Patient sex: F
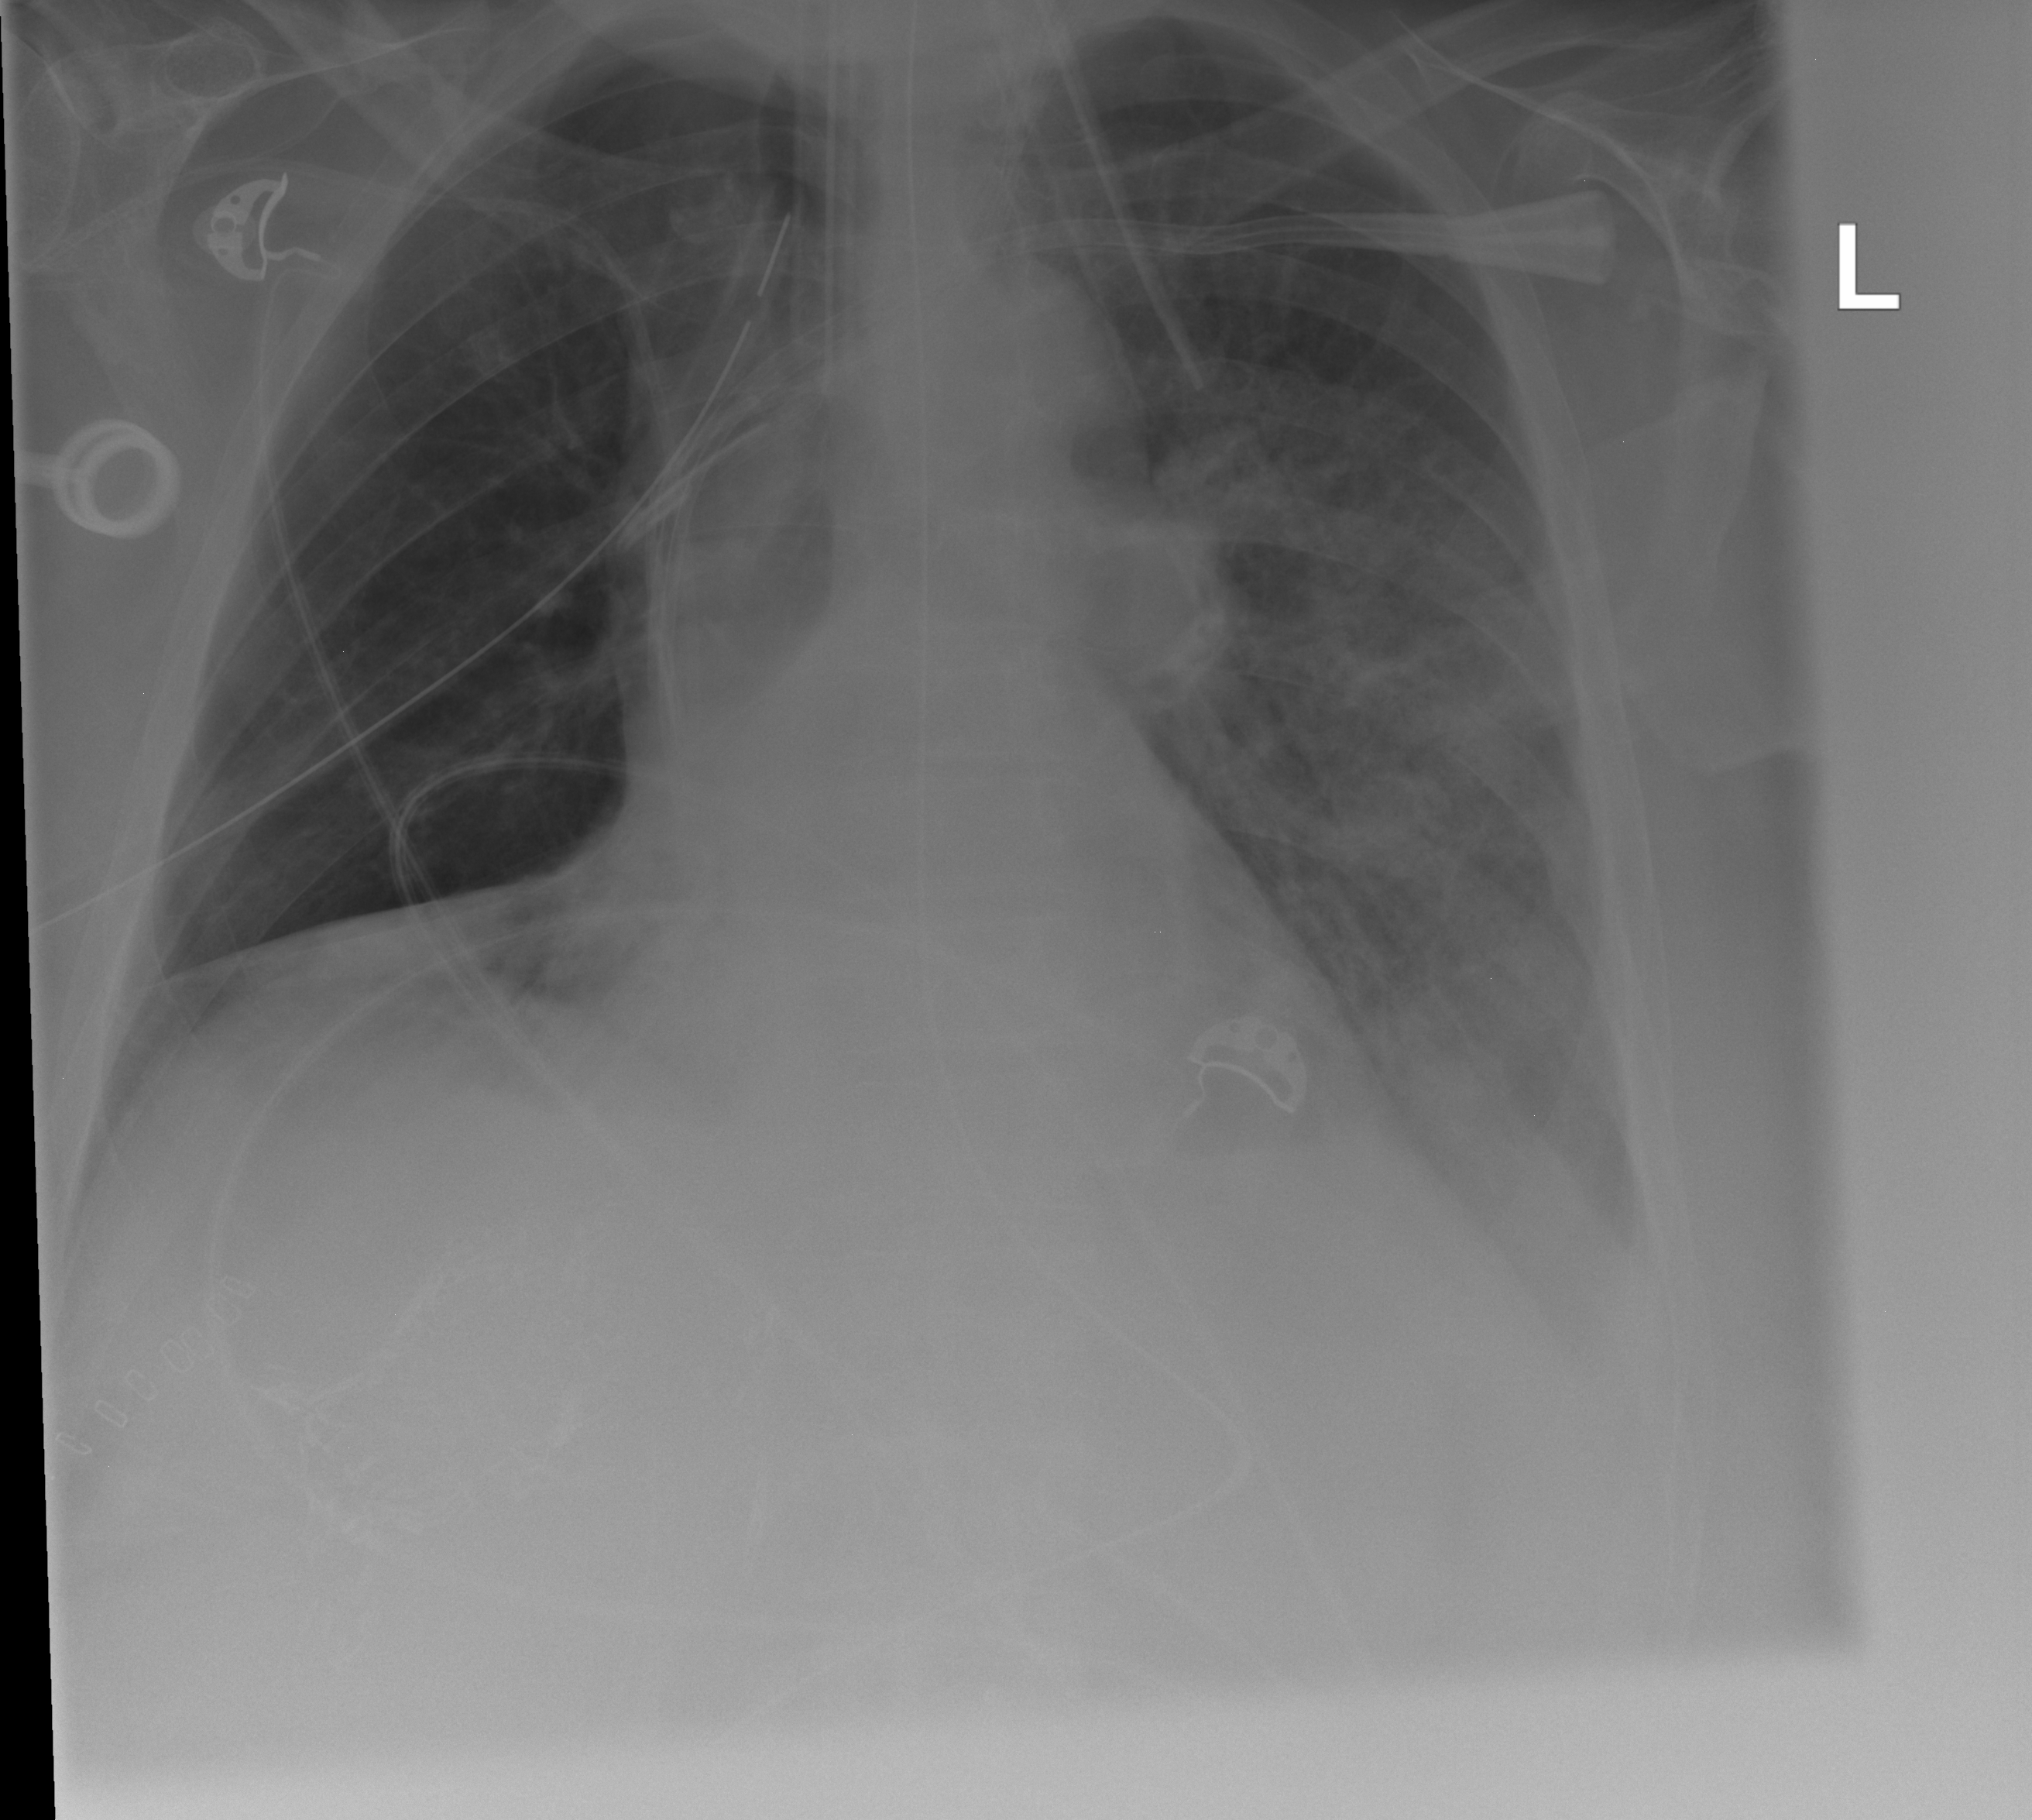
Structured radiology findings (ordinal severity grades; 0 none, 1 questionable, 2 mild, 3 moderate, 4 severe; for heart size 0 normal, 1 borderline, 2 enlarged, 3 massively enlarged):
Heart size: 0
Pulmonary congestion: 0
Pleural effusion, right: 0
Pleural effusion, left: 2
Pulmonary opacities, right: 0
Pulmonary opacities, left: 3
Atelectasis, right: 0
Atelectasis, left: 2